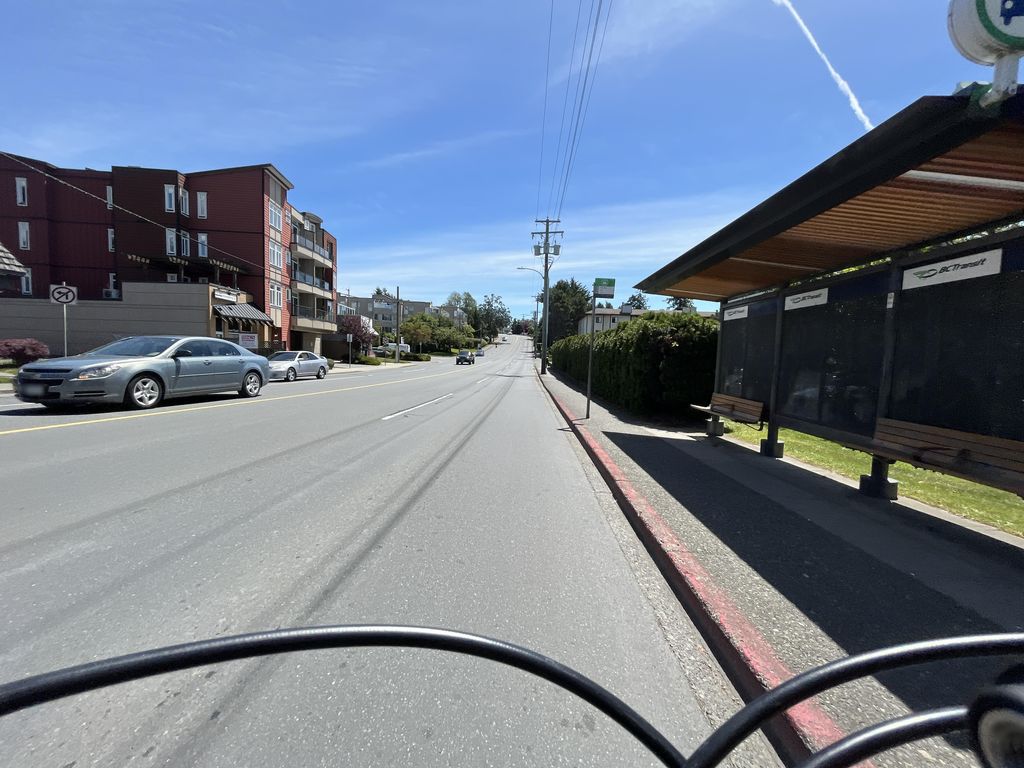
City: victoria